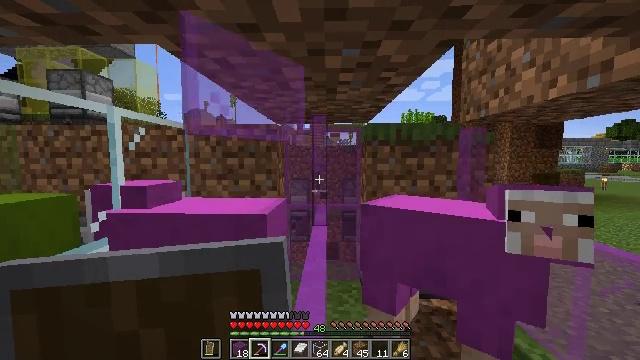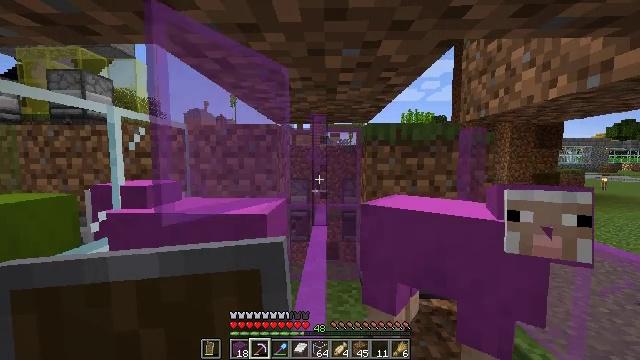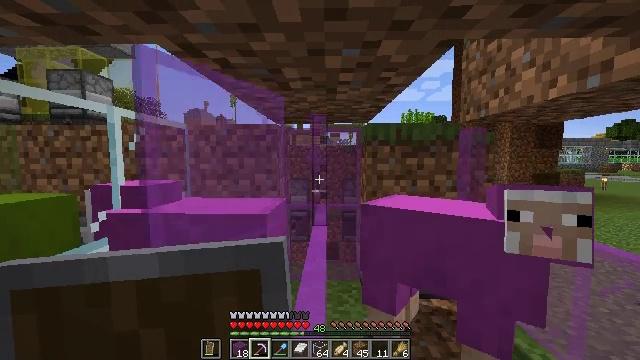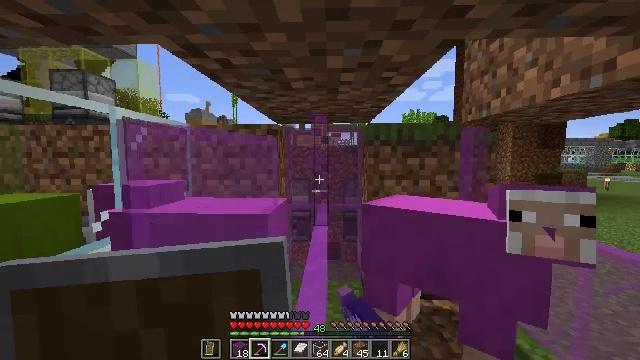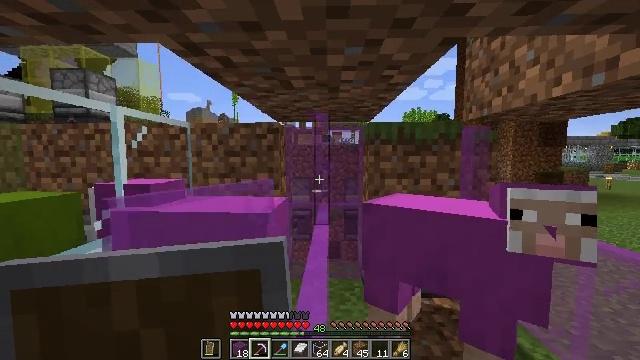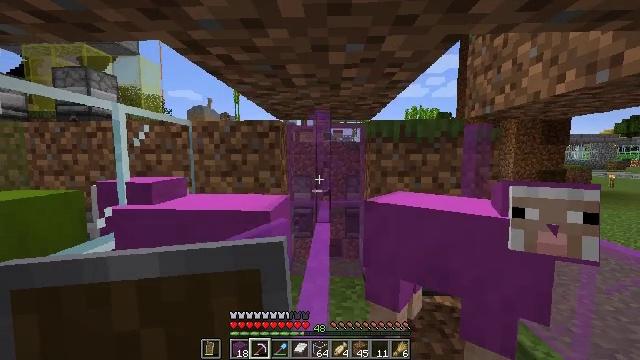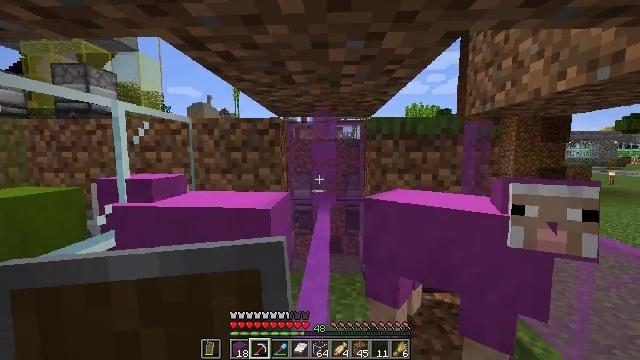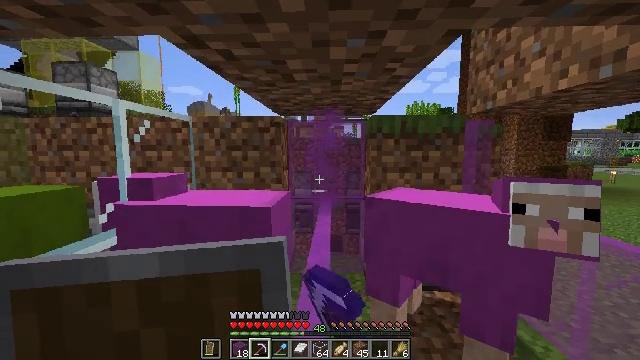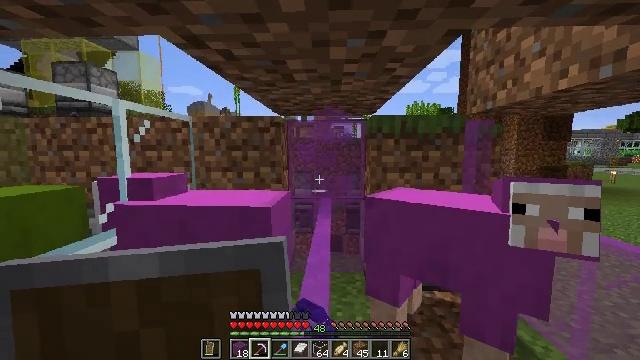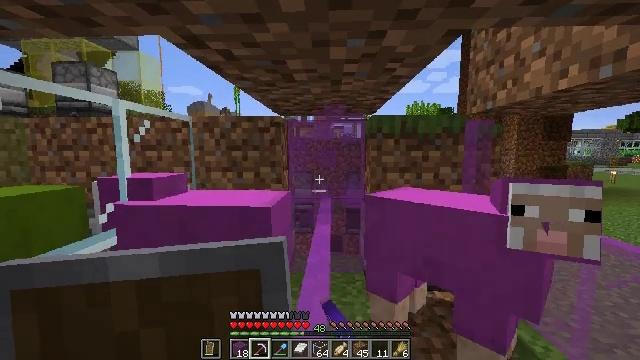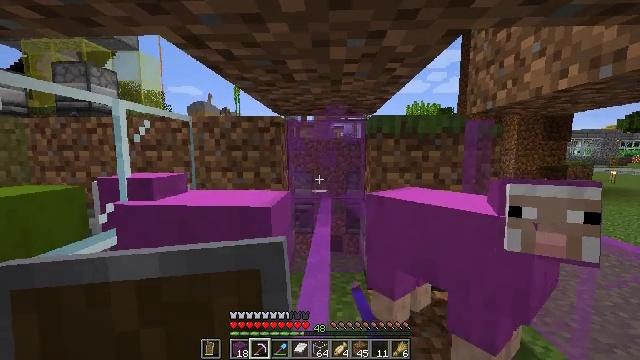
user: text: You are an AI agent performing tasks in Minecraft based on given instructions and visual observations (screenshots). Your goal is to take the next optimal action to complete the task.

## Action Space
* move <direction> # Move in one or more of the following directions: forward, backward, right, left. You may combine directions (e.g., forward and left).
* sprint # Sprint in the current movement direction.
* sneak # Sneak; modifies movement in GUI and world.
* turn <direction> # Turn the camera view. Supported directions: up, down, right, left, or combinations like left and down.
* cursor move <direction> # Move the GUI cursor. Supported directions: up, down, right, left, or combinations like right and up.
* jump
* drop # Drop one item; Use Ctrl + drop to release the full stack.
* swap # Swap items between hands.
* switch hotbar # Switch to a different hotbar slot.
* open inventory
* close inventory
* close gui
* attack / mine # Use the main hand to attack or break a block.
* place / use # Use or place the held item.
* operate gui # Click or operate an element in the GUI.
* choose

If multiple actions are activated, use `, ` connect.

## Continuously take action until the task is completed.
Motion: motion action
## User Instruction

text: Mine magenta stained glass pane carefully.
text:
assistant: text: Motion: attack / mine
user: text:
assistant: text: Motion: attack / mine
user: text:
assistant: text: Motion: attack / mine
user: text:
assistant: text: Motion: attack / mine
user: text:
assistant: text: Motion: attack / mine
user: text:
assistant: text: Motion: attack / mine
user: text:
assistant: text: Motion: attack / mine
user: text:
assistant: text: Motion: attack / mine
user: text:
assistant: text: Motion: attack / mine
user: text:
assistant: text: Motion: no_op
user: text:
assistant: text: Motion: no_op